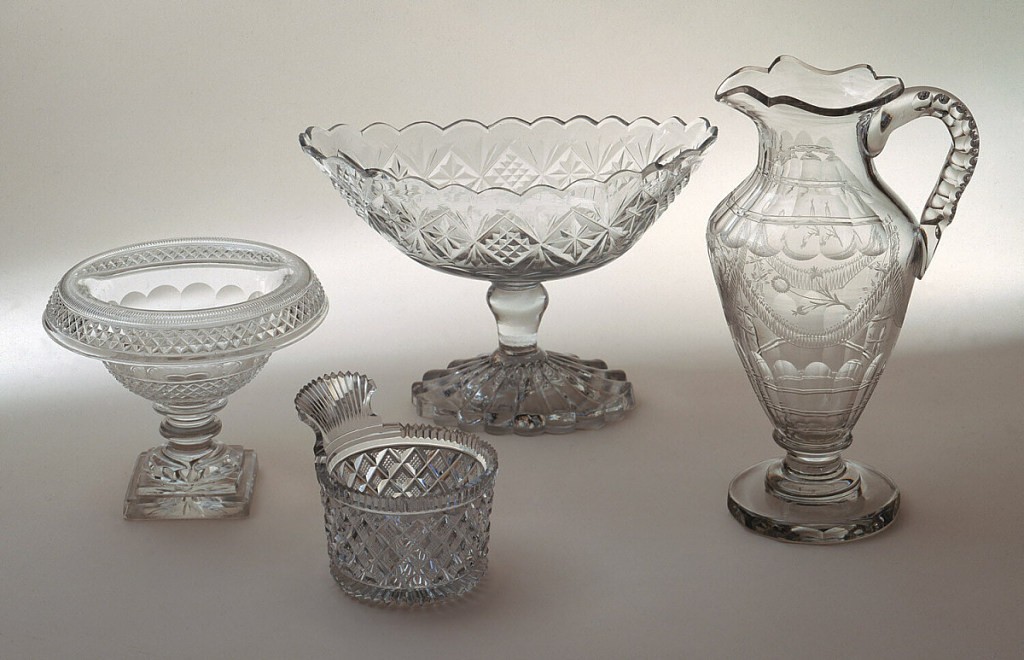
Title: Ewer
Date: late 18th century
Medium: Glass
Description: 1986-61-142: Oval-shaped bowl with scalloped rim, on the sides ...;     1986-61-143: Urn-shaped body, tapered neck, shaped lip with pou...;     1986-61-183: Straight sides cut with strawberry diamonds, top a...;     1986-61-217: Round bowl with large turned-over rim on stem with...